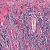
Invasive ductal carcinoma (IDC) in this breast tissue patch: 1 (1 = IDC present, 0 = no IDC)